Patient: sex M, age 30
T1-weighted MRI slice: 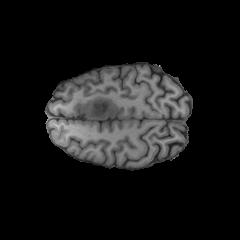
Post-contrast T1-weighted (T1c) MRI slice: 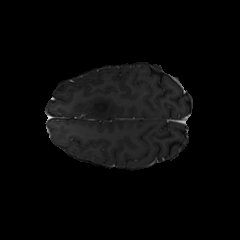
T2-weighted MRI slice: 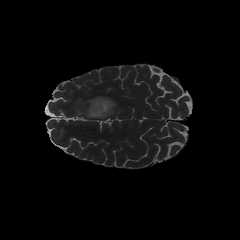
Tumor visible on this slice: yes
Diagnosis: Astrocytoma, IDH-mutant
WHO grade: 2